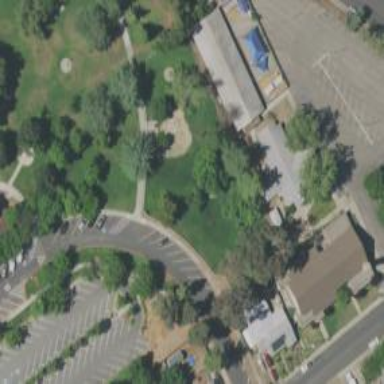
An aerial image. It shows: Dog park for leisure land.